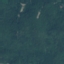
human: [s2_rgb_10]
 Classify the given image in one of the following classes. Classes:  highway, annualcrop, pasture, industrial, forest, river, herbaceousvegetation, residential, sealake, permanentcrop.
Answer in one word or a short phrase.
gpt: Forest